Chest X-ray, PA view. Patient: 54 years old, sex M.
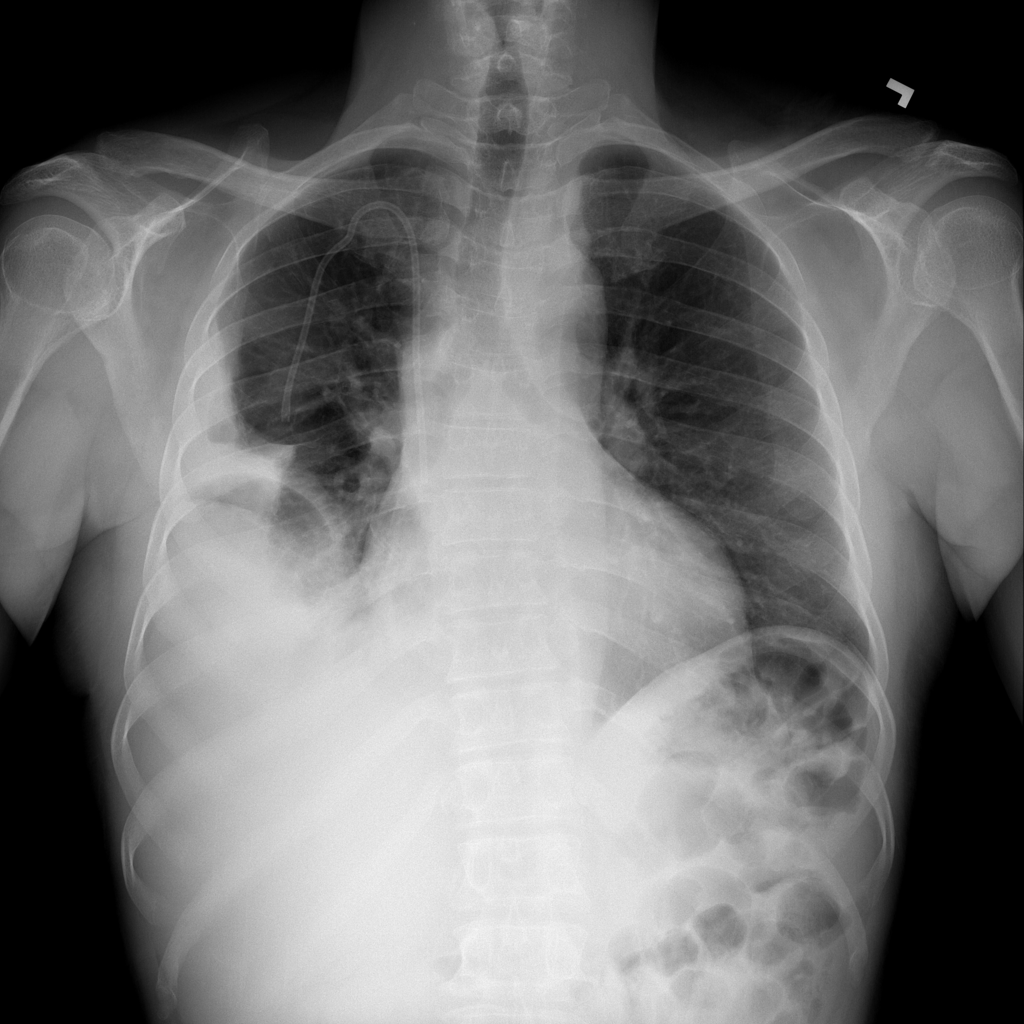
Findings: Effusion, Atelectasis